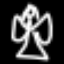
Label: angel